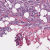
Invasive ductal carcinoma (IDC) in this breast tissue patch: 1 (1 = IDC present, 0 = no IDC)